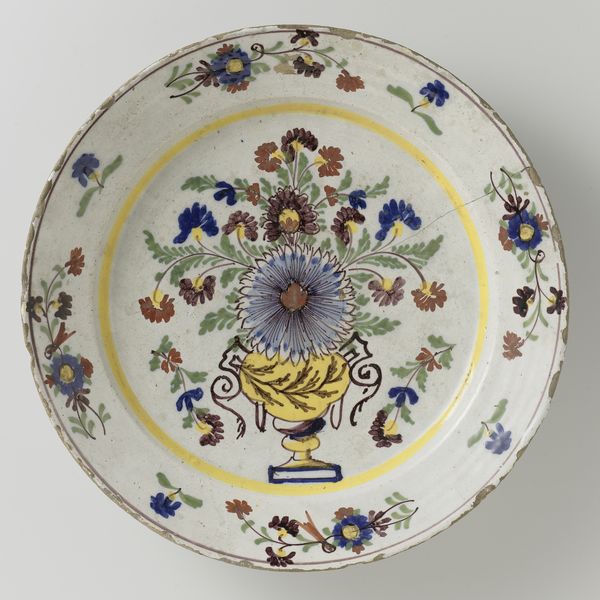
Titel: Schotel
Standort: Amsterdam
Institution: Rijksmuseum
Schlagwörter: blue, red, white, gold, green, old, painting, yellow, decorative, flowers, pattern, brown, fern, plant, vase, flower, orange, plants, drawing, decoration, ornament, color, outline, photo, urn, garland, leaves, antique, art, circle, ceramic, floral, branches, leaf, paint, dish, plate, branch, round, bow, border, porcelain, ring, base, stem, daisy, handles, bloom, petal, petals, cornflowers, stems, porcelin, blu flowers, dinner plate, acryclic, coclor